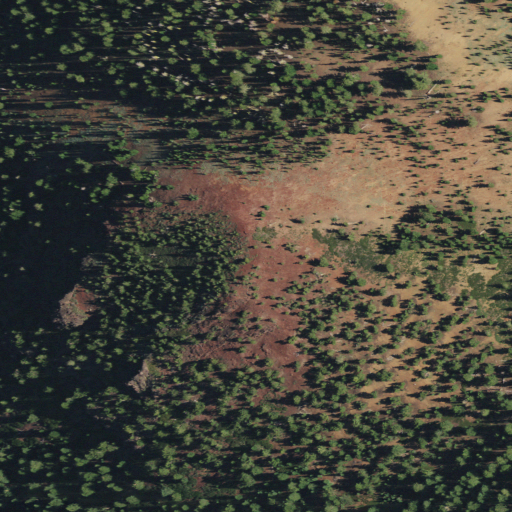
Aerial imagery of mountain in California named Red Cinder Cone containing shrub, evergreen forest, and grassland